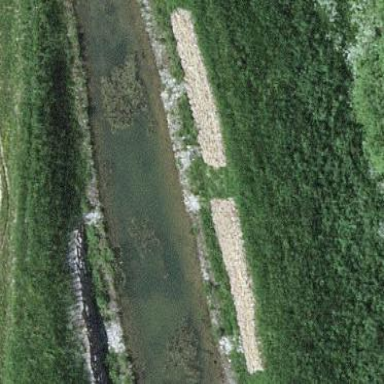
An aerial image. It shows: Pond surrounded by natural water.